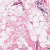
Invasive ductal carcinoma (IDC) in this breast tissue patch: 0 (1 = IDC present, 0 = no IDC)